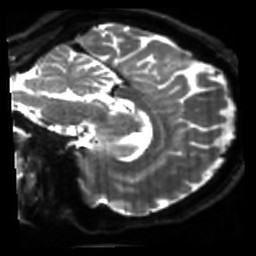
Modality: sbref
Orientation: sagittal
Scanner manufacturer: siemens
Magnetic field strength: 3 T
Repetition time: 4 s
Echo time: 0.0594 s